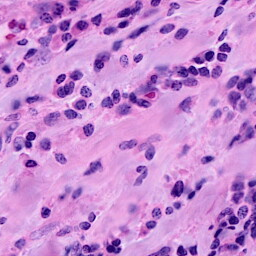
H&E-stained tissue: Breast